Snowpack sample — Buffalo Mountain, Silverthorne, Colorado, USA (1/25/25, 10:11 AM MST)
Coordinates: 39.6222, -106.1139
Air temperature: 22 °F
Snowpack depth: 110 cm
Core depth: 40 cm
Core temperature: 46.4 °F
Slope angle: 12°, slope face: 102°
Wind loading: high
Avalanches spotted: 0
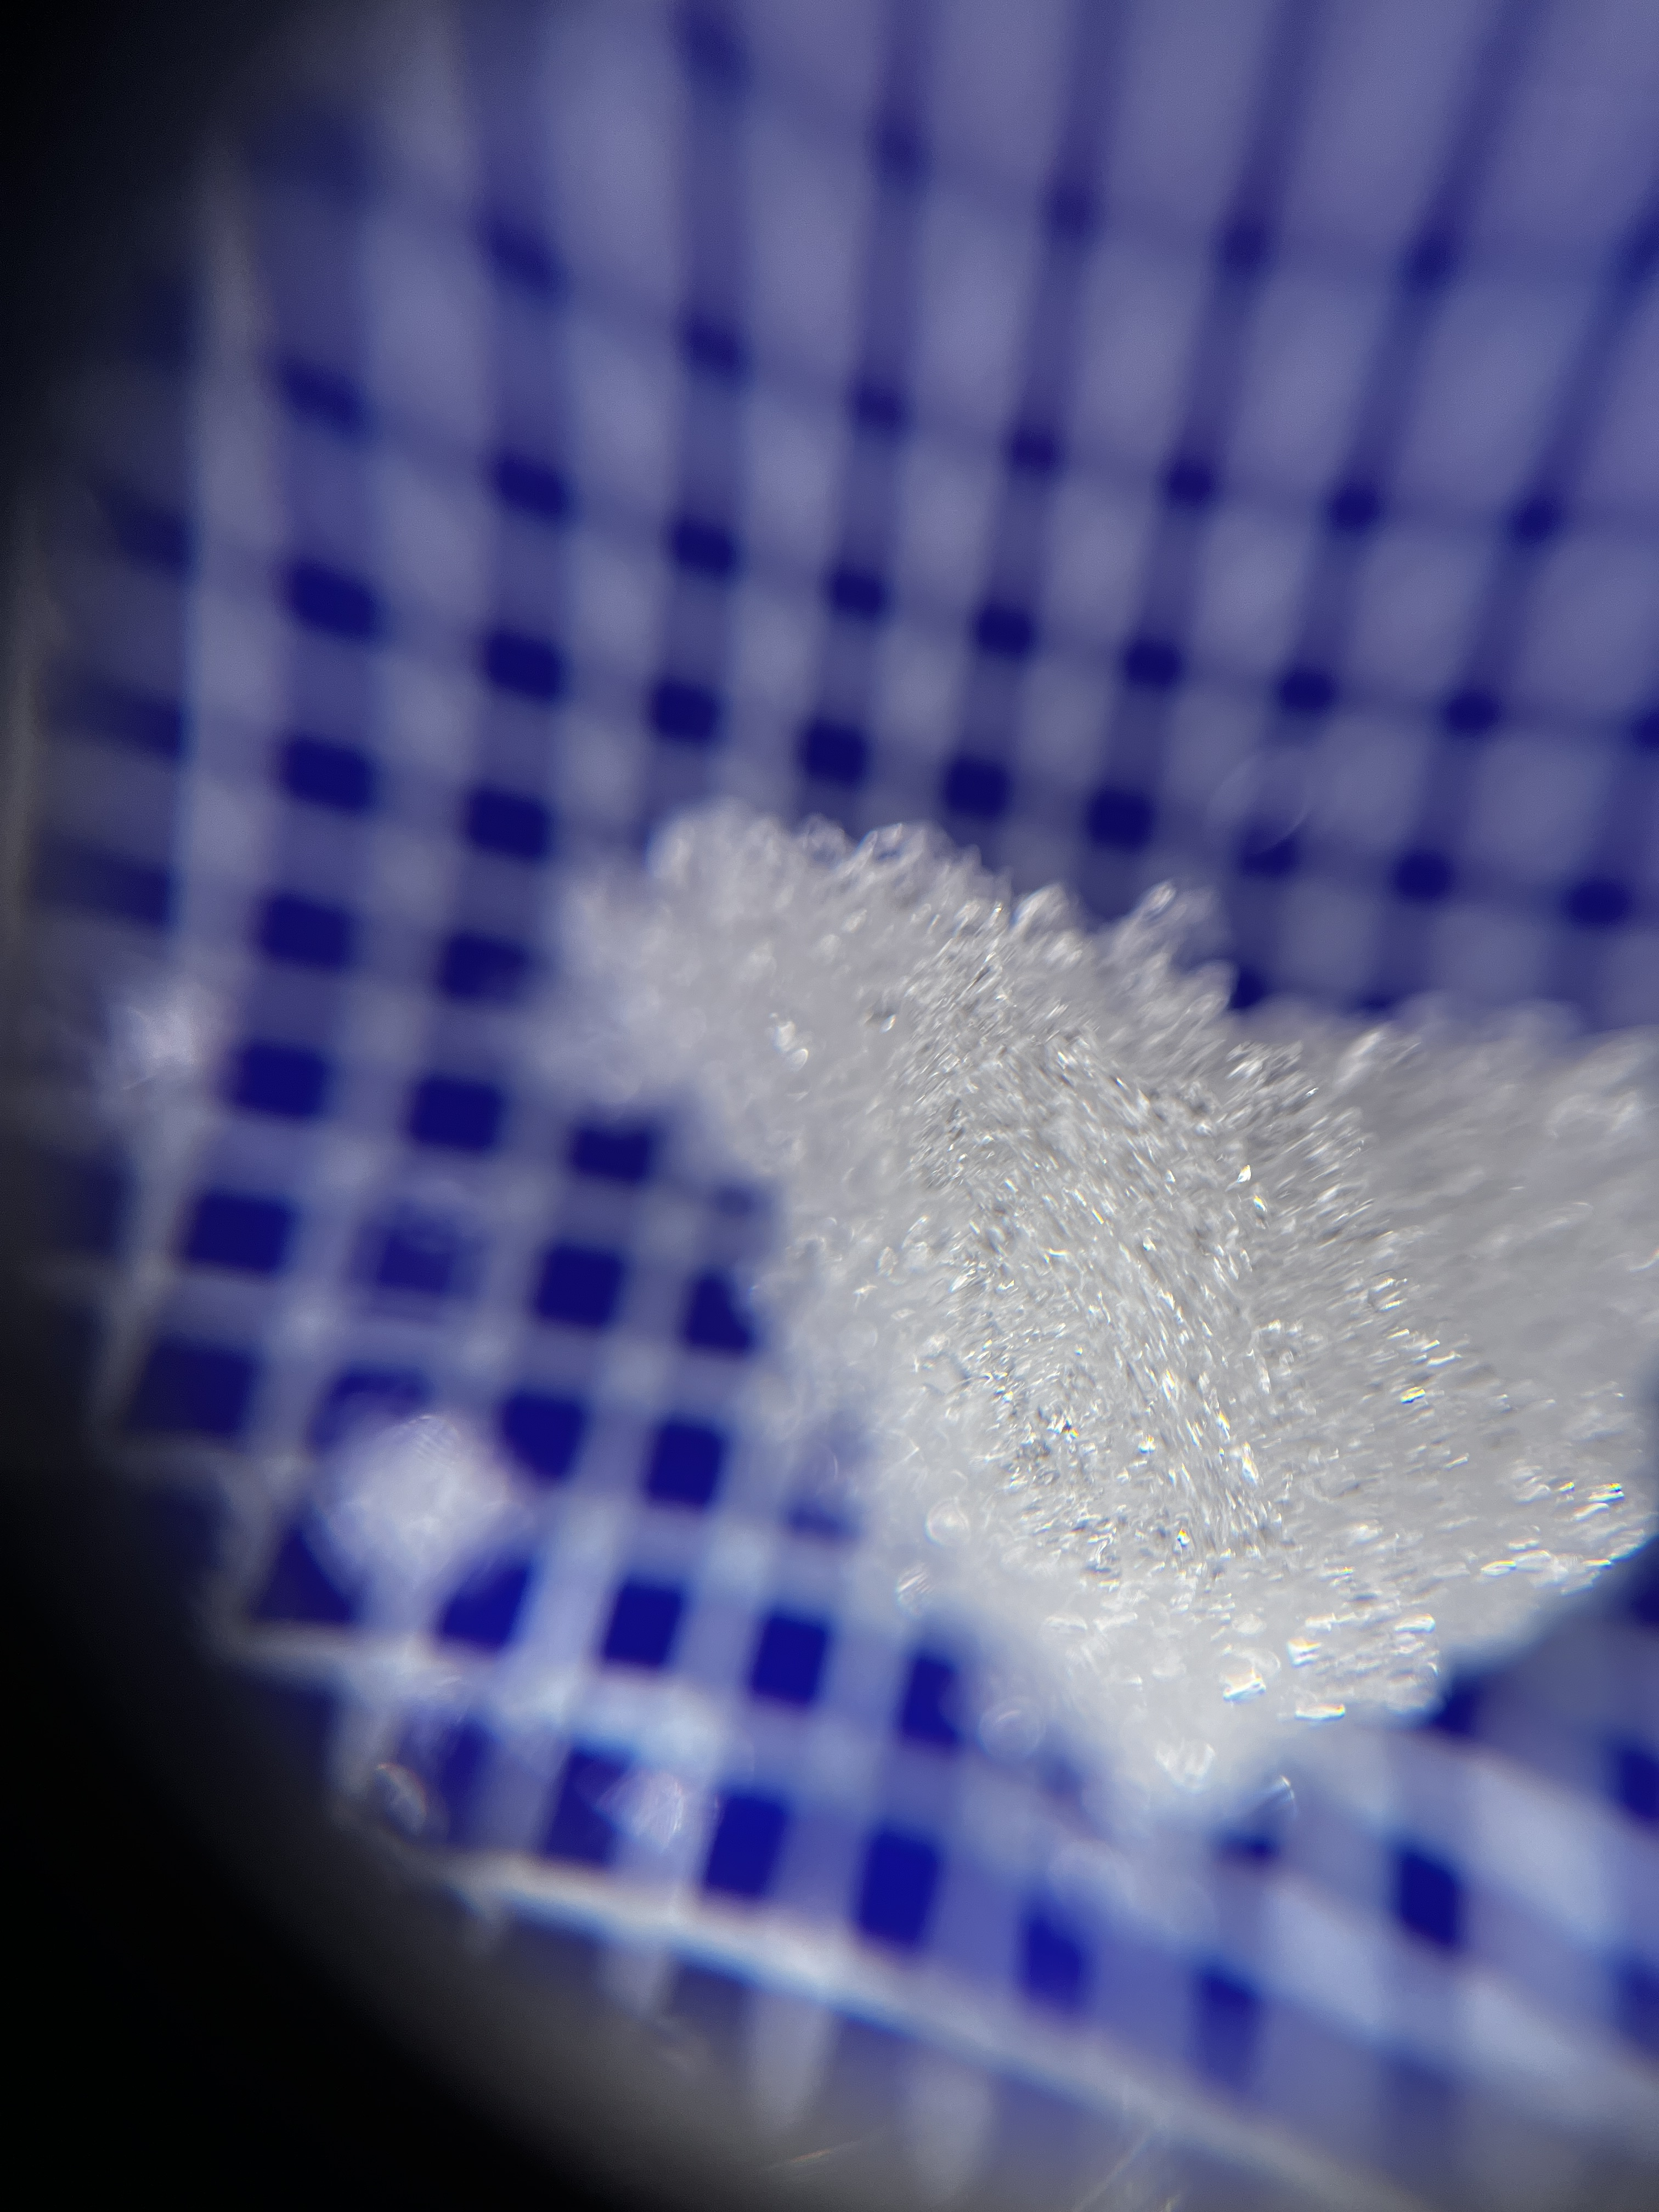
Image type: magnified_profile
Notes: No avalanches nearby, collected on the outskirts of a fire break 15 meters from the treeline, on way to Buffalo and Red Mountain